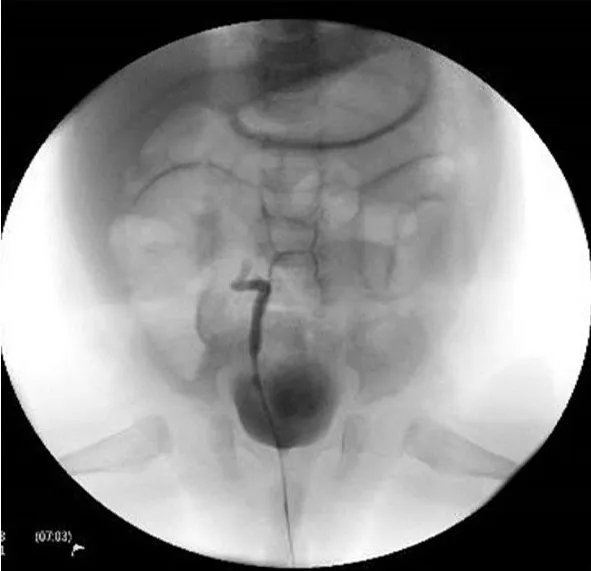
Retrograde pyelography showing non-visualization of the right upper ureter with contrast pushed to the bladder upon application of higher pressure.
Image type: radiology (x_ray)